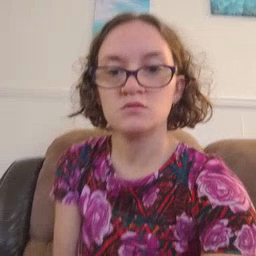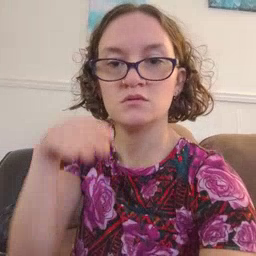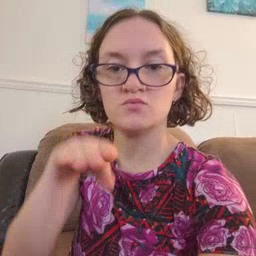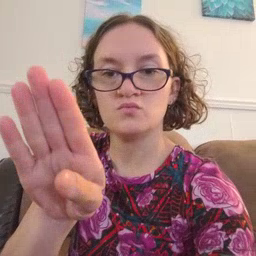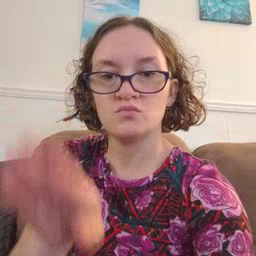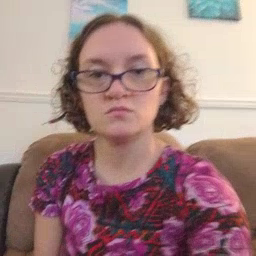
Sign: into